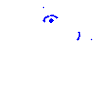
Particle: kaon